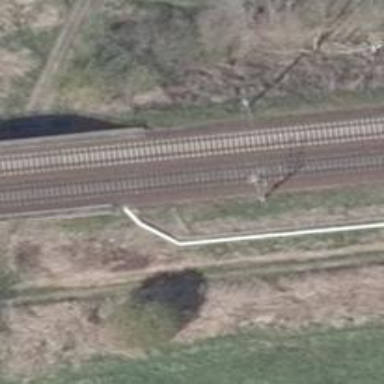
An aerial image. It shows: Milestone along the railway track with catenary mast.